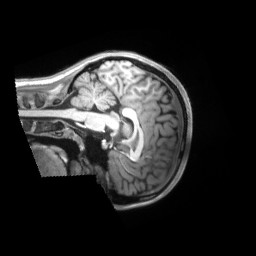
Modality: T1w
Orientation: sagittal
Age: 18
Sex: female
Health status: ill
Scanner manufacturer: siemens
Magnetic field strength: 3 T
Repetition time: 2.2 s
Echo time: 0.00157 s